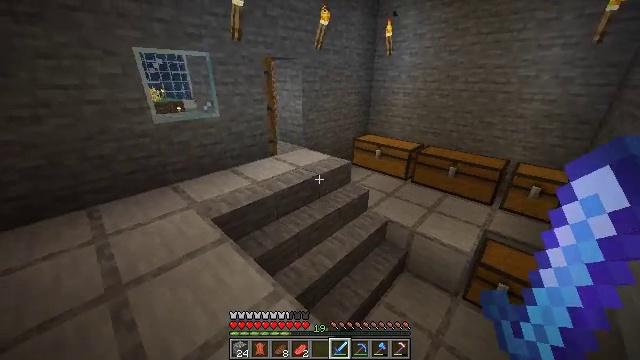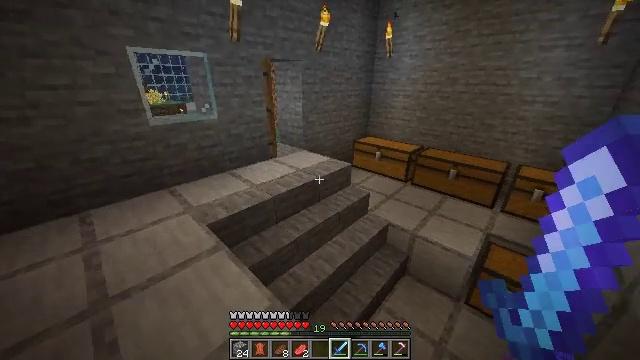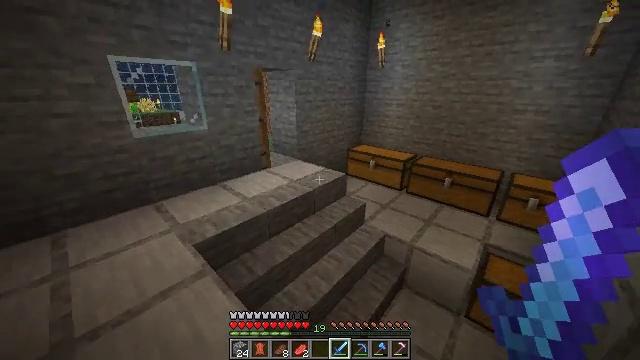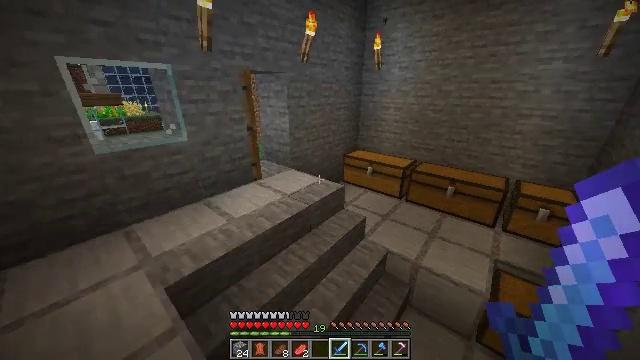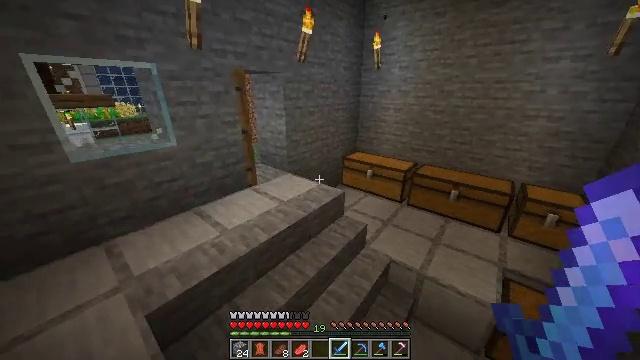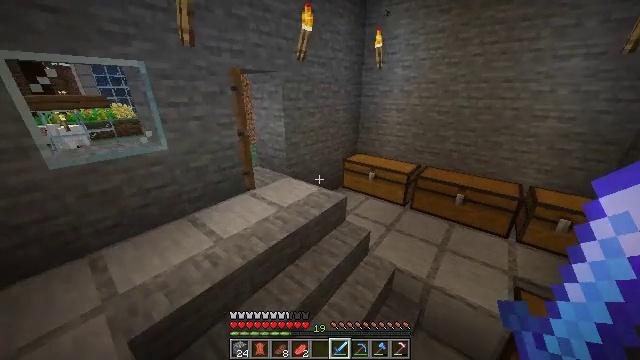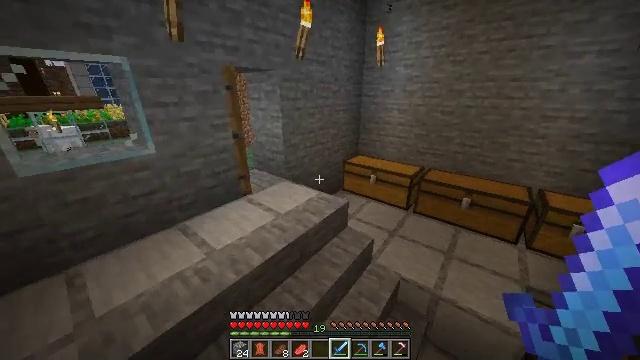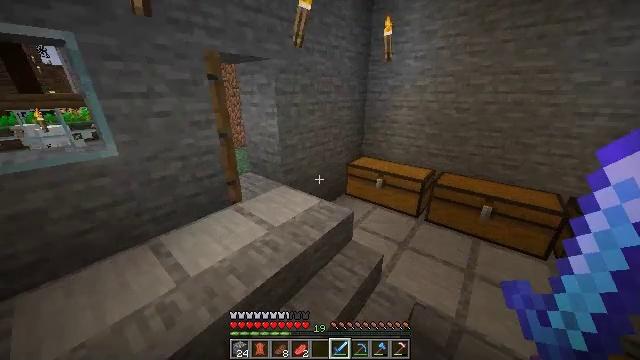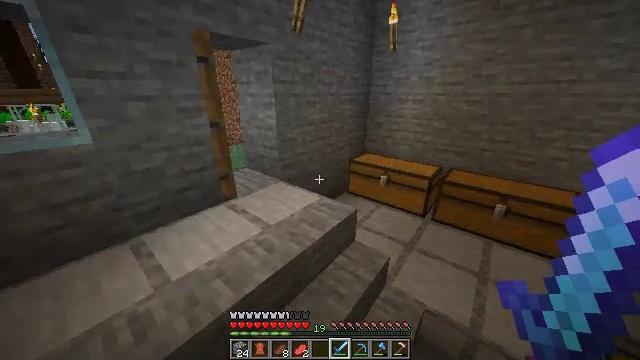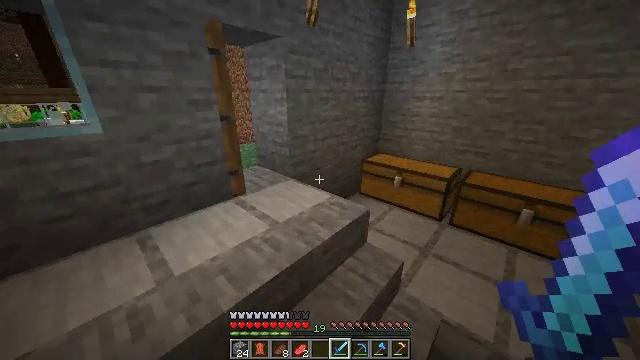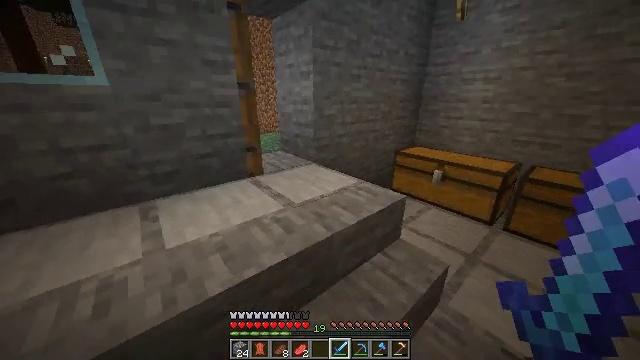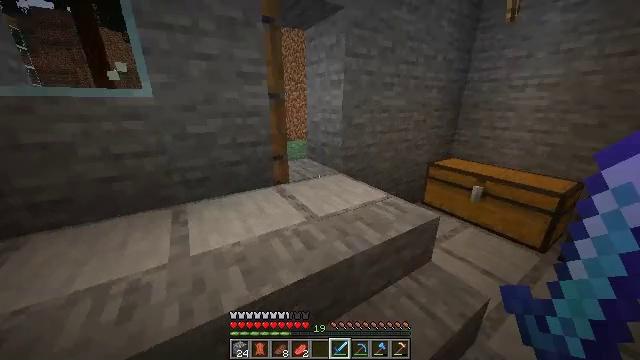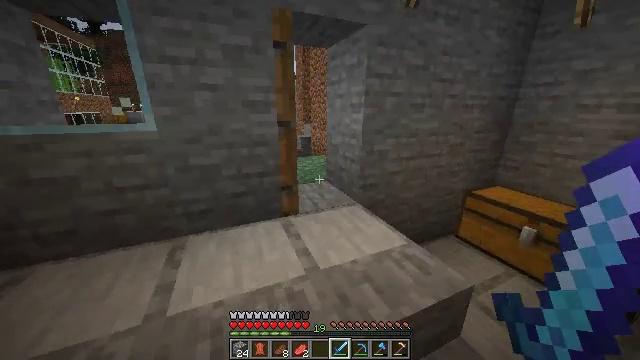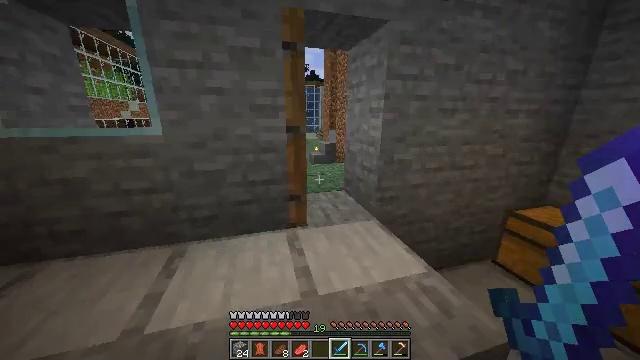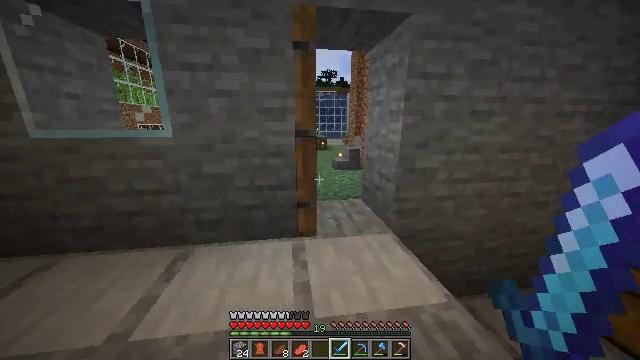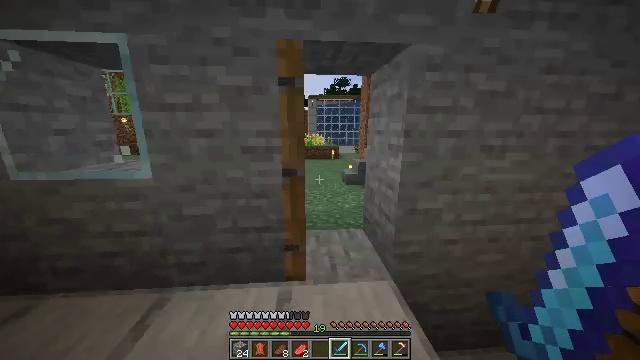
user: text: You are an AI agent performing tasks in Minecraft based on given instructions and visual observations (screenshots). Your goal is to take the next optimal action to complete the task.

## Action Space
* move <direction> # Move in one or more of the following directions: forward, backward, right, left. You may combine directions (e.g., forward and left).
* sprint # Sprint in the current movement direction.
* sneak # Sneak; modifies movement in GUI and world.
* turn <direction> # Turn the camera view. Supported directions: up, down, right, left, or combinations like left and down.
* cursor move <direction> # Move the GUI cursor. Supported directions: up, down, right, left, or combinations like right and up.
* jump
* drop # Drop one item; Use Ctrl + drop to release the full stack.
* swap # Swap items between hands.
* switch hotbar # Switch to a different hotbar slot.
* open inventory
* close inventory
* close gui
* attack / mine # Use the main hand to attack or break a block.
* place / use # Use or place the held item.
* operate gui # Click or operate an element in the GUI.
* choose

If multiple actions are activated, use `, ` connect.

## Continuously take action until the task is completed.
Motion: motion action
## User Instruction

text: Destroy the wheat to collect it.
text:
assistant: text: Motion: move forward, sprint
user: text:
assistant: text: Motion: move forward, sprint, turn right and up
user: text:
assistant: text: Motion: move forward, turn right
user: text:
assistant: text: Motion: move forward
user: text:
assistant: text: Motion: move forward
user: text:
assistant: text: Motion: move forward
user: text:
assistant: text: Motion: move forward
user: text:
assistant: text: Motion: move forward
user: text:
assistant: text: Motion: move forward, turn left
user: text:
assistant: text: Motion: move forward, turn left
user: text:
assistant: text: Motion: move forward and move right, turn left and up
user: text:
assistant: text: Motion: move forward and move right, turn left and up
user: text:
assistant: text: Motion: move forward and move right, turn left and up
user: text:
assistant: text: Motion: move forward and move right, sprint, turn left and up
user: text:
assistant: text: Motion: move forward, sprint, turn left and up
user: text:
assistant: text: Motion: move forward, sprint
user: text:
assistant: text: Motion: move forward, sprint, turn up
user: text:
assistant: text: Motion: move forward, turn up
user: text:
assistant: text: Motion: move forward
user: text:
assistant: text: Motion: move forward
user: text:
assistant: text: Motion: move forward
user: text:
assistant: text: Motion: move forward
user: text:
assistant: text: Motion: move forward, turn left
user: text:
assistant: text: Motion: move forward
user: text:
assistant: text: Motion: move forward
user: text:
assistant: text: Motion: move forward
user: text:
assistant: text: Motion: move forward
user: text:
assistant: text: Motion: move forward, turn left
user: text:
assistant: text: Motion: move forward, turn left
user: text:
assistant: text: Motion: move forward, sprint, turn left